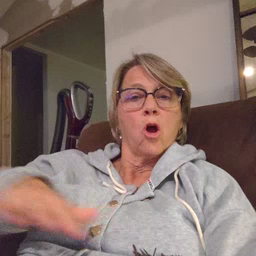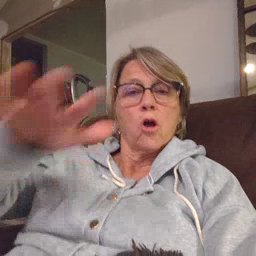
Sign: backyard